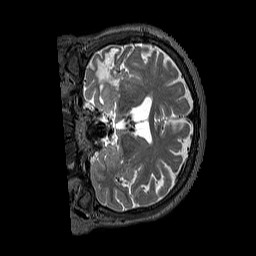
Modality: T2w
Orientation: coronal
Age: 58
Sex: female
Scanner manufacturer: siemens
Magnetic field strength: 3 T
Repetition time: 3.2 s
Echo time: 0.567 s